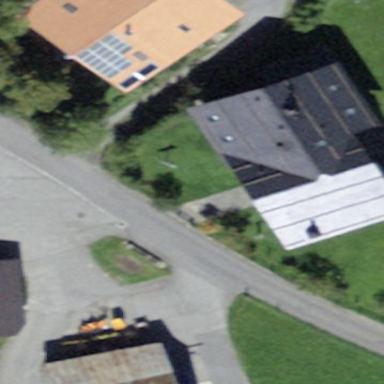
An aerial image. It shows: Residential building.